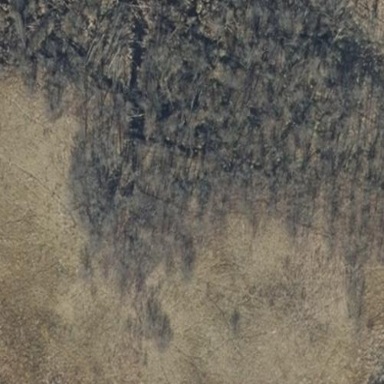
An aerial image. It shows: Broadleaved woodland area.